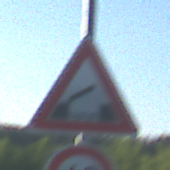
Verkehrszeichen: BeweglicheBruecke
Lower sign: Geschwindigkeit60
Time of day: MorningAfternoon
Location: Outdoor (Nature)
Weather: Clear
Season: NotSpecified
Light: Natural